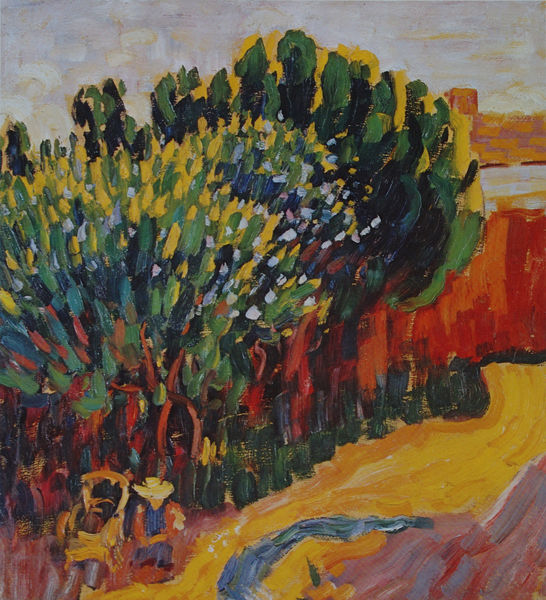
Titel: Landschaft aus Quarantell mit Frau
Künstler: Alexej von Jawlensky
Standort: München
Institution: Staatsgalerie moderner Kunst
Schlagwörter: baum, blau, gemälde, gruppe, himmel, mann, schatten, wasser, wolken, bäume, fluss, frauen, gelb, grün, landschaft, menschen, ocker, sitzen, stadt, blumen, braun, bunt, frankreich, frau, grau, hut, männer, orange, strasse, blüten, park, rot, weg, zaun, beige, expressionismus, feld, natur, strauch, brücke, busch, büsche, gebüsch, pastos, sonne, sträucher, pflanzen, kontrast, rosa, arbeit, frucht, garten, hellblau, pflücken, farbig, sommer, zwei, moderne, abstrakt, fels, mauer, farbe, lila, rast, van gogh, arbeiter, wagen, stämme, knie, bauer, gestalt, strauß, gauguin, corinth, gogh, hass, klassische moderne, reihe, pinselstrich, stark, knieend, gärtner, plantage, kakteen, kaktus, menschengruppe, primärfarben, grell, quadratisch, brüke, intensität, manner, asd, #, af, vlüten, aaaaaaaaaaaaaaaaaaaaaf, #sträucher